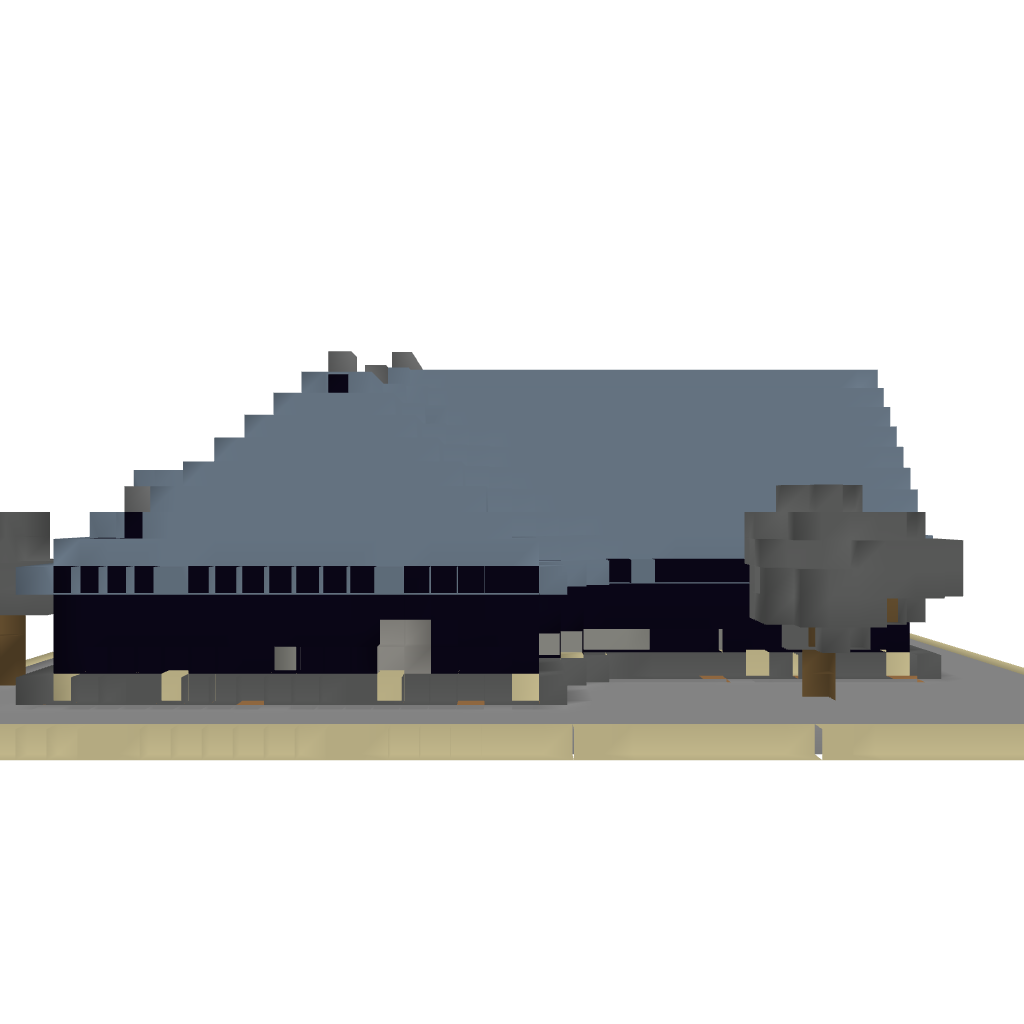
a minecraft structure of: Valter House